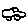
Label: car